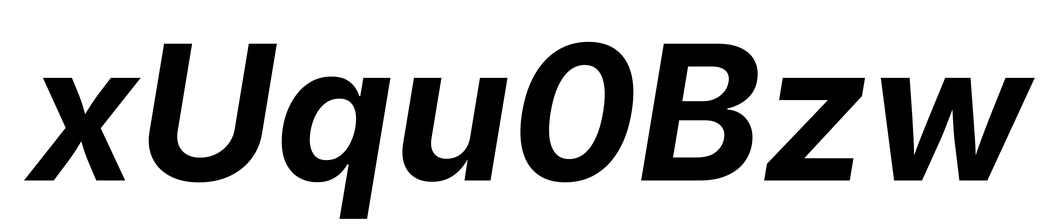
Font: Inter-Italic_Bold_Italic